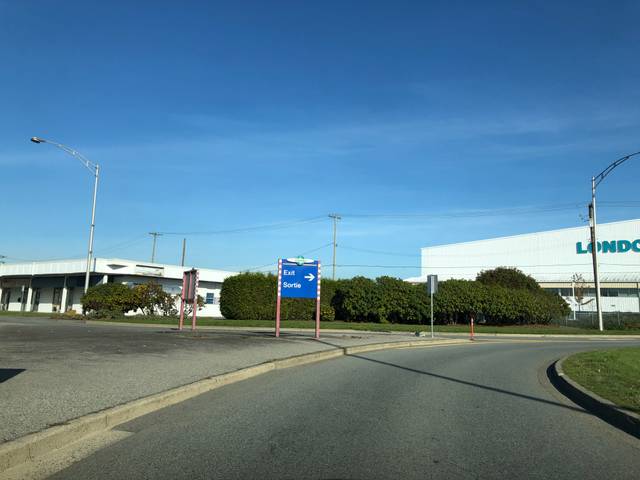
Region: Canada
Coordinates: 49.179, -123.168